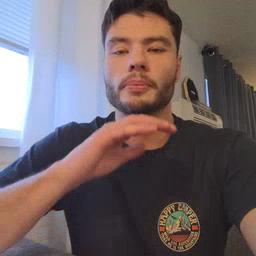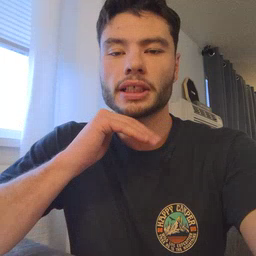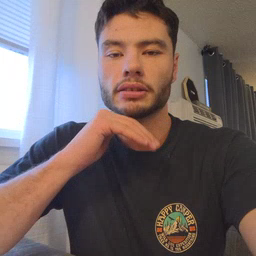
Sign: pig